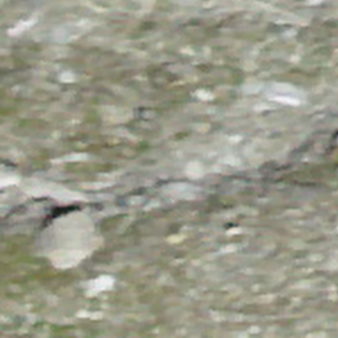
Label: other